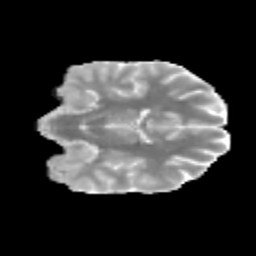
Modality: MD
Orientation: coronal
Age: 14
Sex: female
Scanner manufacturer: siemens
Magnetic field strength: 3 T
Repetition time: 3.8 s
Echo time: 0.07 s